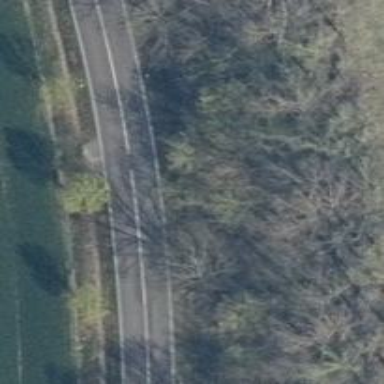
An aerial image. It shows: Tertiary road.